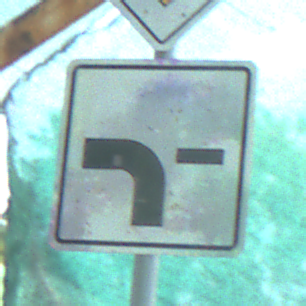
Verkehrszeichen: VerlaufVorfahrtsstrasse6
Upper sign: Vorfahrtsstrasse
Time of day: MorningAfternoon
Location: Roofed (Special)
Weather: PartlyCloudy
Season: NotSpecified
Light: Natural